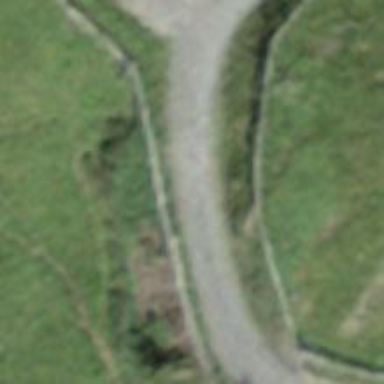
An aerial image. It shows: Compacted driveway that serves as service road.